Question: So I have a subclass of UITableViewController that loads some data from the internet and uses MBProgressHUD during the loading process. I use the standard MBProgressHUD initialization.
'''
HUD = [[MBProgressHUD alloc] initWithView:self.view];
[self.view addSubview:HUD];
HUD.delegate = self;
HUD.labelText = @"Loading";
[HUD show:YES];
'''
This is the result:
.
Is there any way to resolve this issue, or should I just abandon MBProgressHUD?
Thanks!
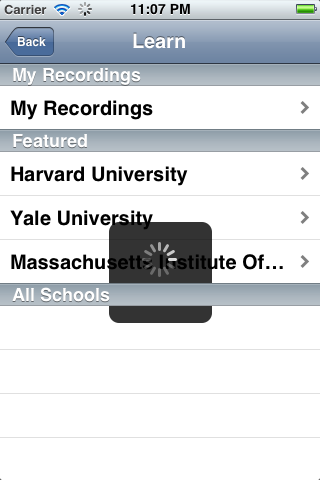
Answer: It's probably because 'self.view' is a UITableView, which may dynamically add/remove subviews including the headers, which could end up on top of the HUD after you add it as a subview. You should either add the HUD directly to the window, or (for a little more work but perhaps a better result) you could implement a UIViewController subclass which has a plain view containing both the table view and the HUD view. That way you could put the HUD completely on top of the table view.